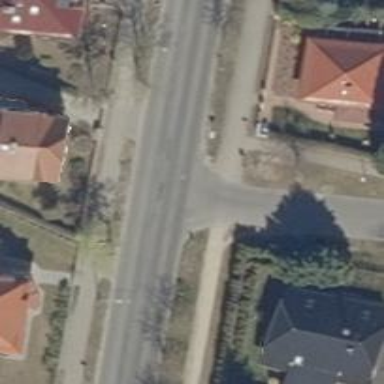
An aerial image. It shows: Road with "give way" sign.